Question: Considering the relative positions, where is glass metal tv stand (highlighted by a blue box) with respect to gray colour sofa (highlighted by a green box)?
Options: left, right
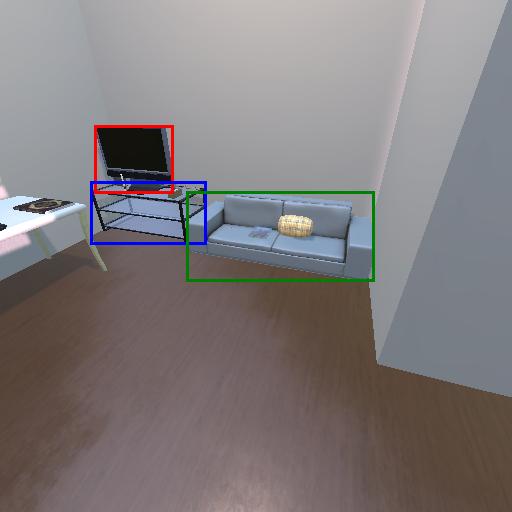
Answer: left